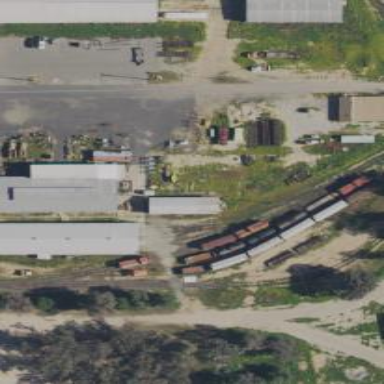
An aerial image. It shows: Preserved railway yard.